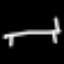
Label: bed